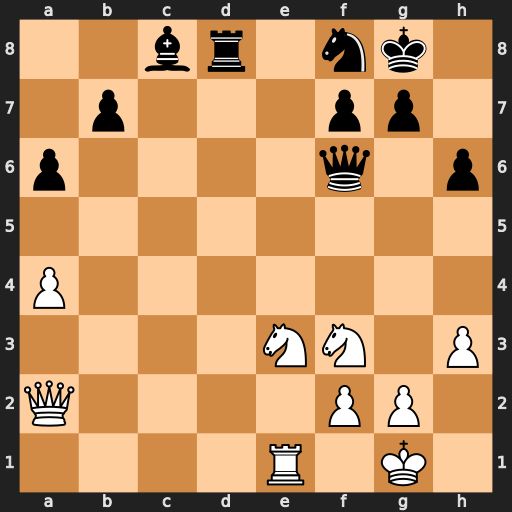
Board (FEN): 2br1nk1/1p3pp1/p4q1p/8/P7/4NN1P/Q4PP1/4R1K1
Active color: w
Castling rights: -
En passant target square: -
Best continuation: Nd5 Rxd5 Qxd5